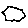
Label: hexagon